Interaction volume radius: 5 \u00c5
Interaction volume height: 15 \u00c5
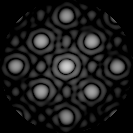
Disorder parameter: 0.06707